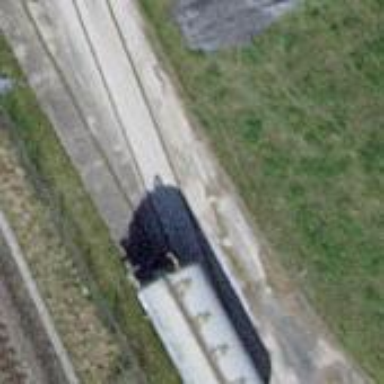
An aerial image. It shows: Disused railway spur with one track.